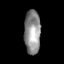
Tissue: skin
Cell type: Epithelial cells
Senescence score: 0.2613
Nuclear area (px): 697
Mean DAPI intensity: 143.383